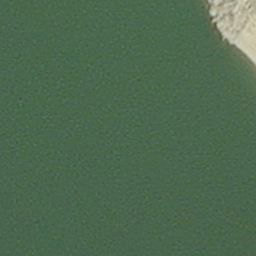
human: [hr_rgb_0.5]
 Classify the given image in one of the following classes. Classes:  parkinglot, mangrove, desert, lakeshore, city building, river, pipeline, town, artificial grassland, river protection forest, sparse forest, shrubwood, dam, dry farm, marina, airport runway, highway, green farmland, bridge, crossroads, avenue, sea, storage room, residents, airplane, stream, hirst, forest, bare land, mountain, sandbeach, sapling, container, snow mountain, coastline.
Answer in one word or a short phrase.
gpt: hirst